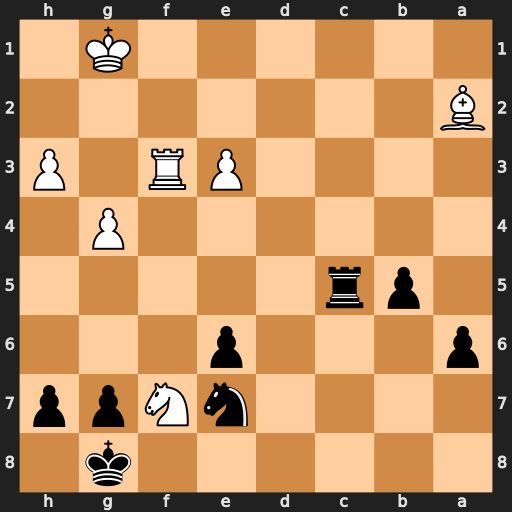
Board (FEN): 6k1/4nNpp/p3p3/1pr5/6P1/4PR1P/B7/6K1
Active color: b
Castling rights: -
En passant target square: -
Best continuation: Rc1+ Kg2 Rc2+ Kg3 Rxa2